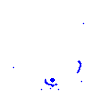
Particle: kaon